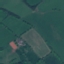
Label: Pasture